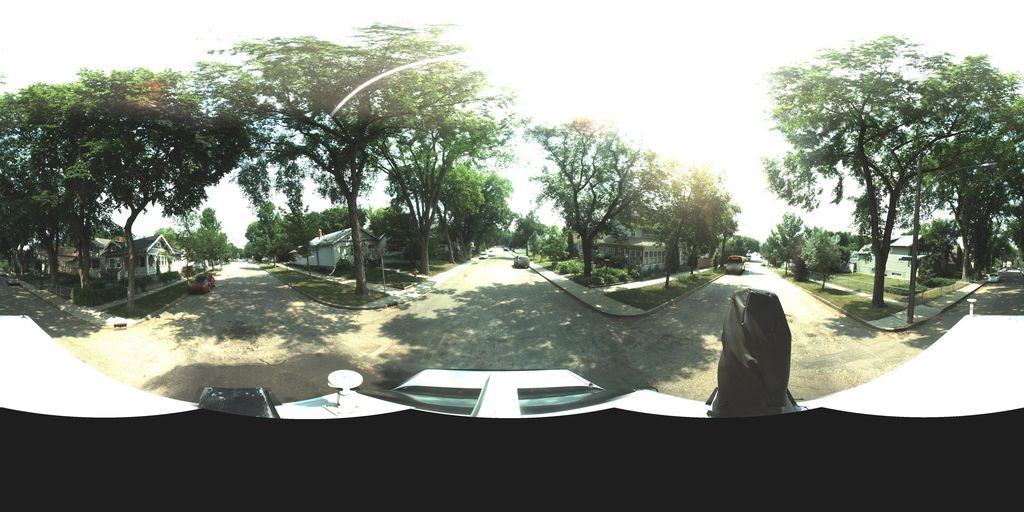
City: saskatoon